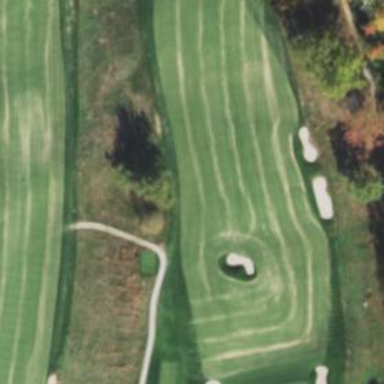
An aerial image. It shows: Grassy area designated as golf fairway.